Question: How do I remove the top title bar that's default in an Android app?

The gray Hello, Android bar?
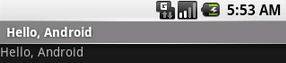
Answer: Its very simple to remove the title bar Just, Add the android:theme property to your AndroidManifest.xml
'''
<application android:theme="@android:style/Theme.NoTitleBar">
'''